Question: I have implemented bloom post process effect in my game for Android using render to texture and proper shaders. It works, but the performance hit is unacceptable. So I thought that I could render the scene to smaller texture and then stretch the texture to fullscreen. The trouble is that when I attach a texture that is smaller than the viewport to the off screen framebuffer, the scene is cropped. The image below illustrates the issue:

Is there any way I could "map" the attached texture to the framebuffer somehow, so the whole viewport gets rendered to it? I could probably modify the projection matrix to achieve the goal, but that would complicate my code and I would rather avoid it.
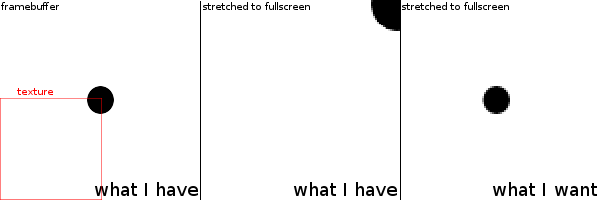
Answer: I think you can do that by simply changing the Viewport to match the texture dimensions before you do the render to texture, then set the viewport back to the dimensions of the View before you render to the framebuffer. There should be no significant performance loss because you will be calling glViewport() twice as often.
Your suggestion about scaling the projection matrix should also work.